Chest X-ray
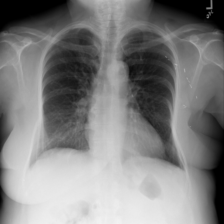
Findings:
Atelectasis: negative
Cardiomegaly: positive
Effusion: positive
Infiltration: negative
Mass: negative
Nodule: negative
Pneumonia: negative
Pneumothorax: negative
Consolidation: positive
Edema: negative
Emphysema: negative
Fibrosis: negative
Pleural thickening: negative
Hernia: negative